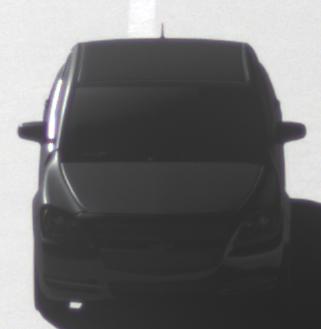
Make: Chevrolet
Model: Malibu 2.4
Detailed model: Malibu
Model produced from: 2012/07
Model produced until: 2014/08
Doors: 4
Color: black
Road condition: dry road
Daytime: morning or afternoon
Contrast: high contrast